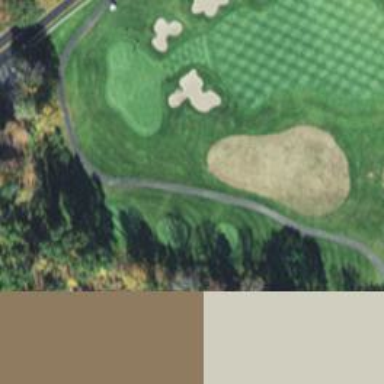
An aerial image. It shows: View of golf hole.